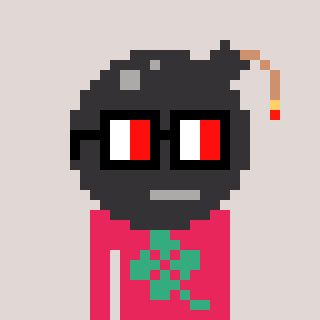
a pixel art character with square glasses with black frames and red eyes, a bomb-shaped head and a redpinkish-colored body on a warm background